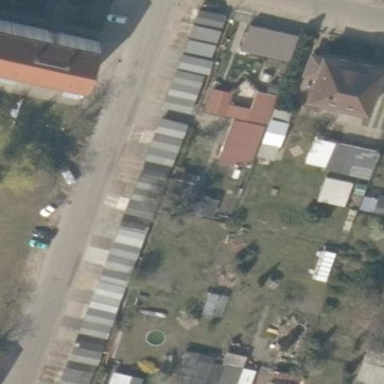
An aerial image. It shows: Area designated for garages.